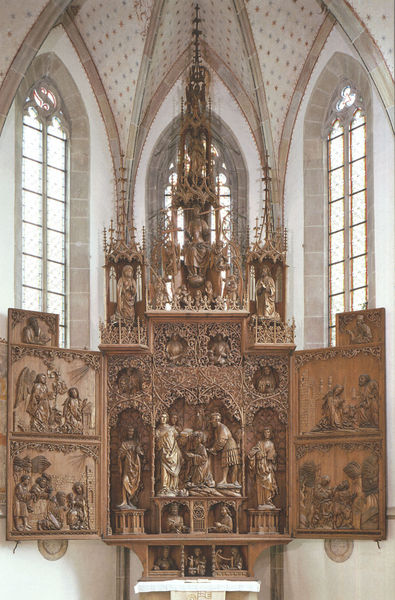
Titel: Hochaltar der Pfarrkirche St. Cyriakus in Besigheim bei Ludwigsburg
Künstler: Christoph von Urach
Standort: Besigheim, Pfarrkirche St. Cyriakus (EU - D - BW)
Schlagwörter: baum, flügel, gott, weiß, braun, fenster, hell, holz, licht, raum, sockel, kirche, figur, gotik, turm, engel, relief, figuren, kuppel, verzierung, foto, gewölbe, rippen, sterne, altar, hochaltar, schnitzerei, gotisch, spitzbogen, christus, jesus, apsis, baldachin, heilige, verehrung, szenen, streben, schrein, geschnitzt, schnitzen, schnitzereien, schnitzwerk, masswerk, verkündigung, dreiteilig, aufbau, seitenflügel, fiale, gesprenge, retabel, schnitzaltar, schnitzkunst, tafeln, flügelaltar, riemenschneider, #figuren, nonnenkopf, gsprenge